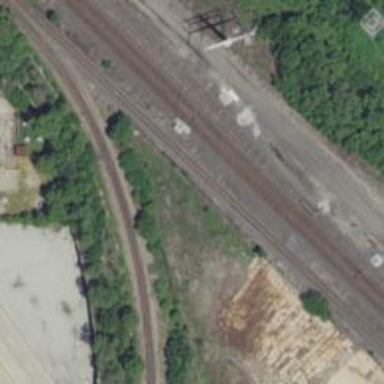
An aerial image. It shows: Abandoned railway siding.